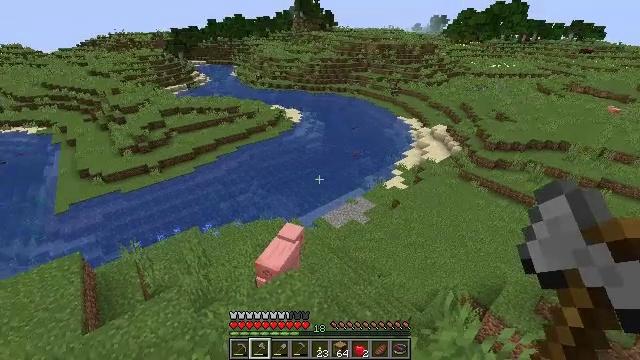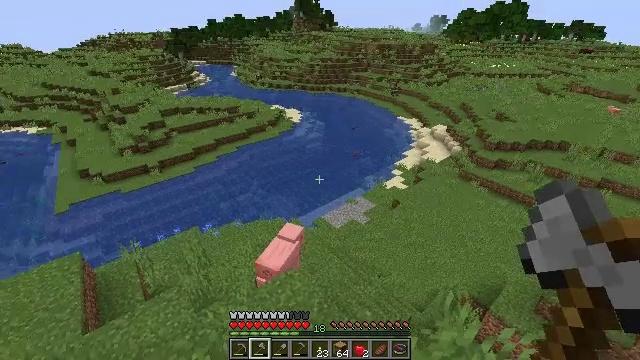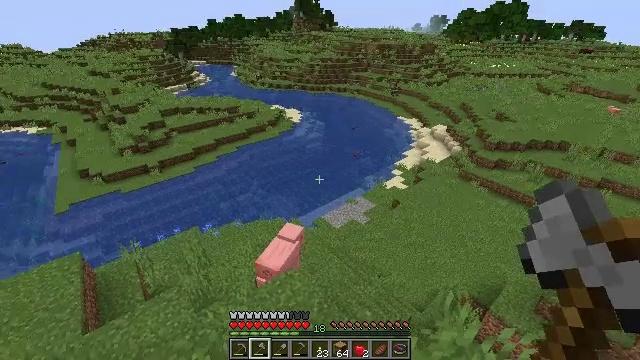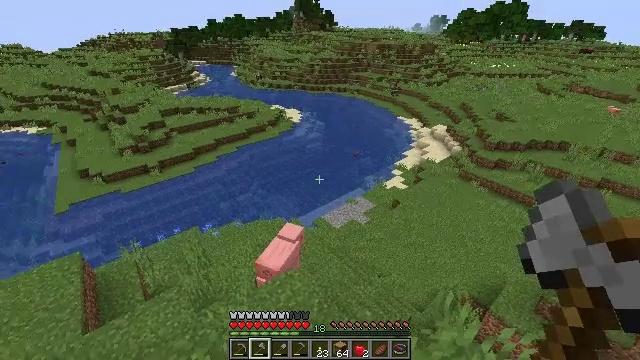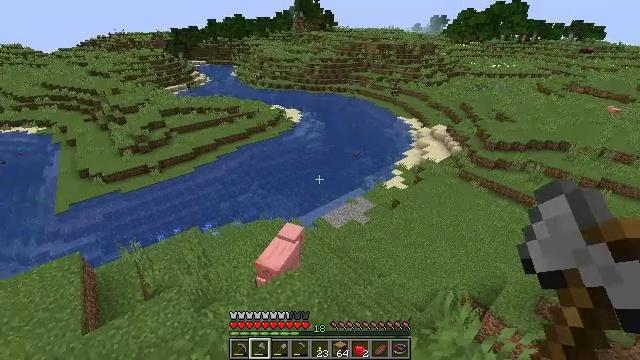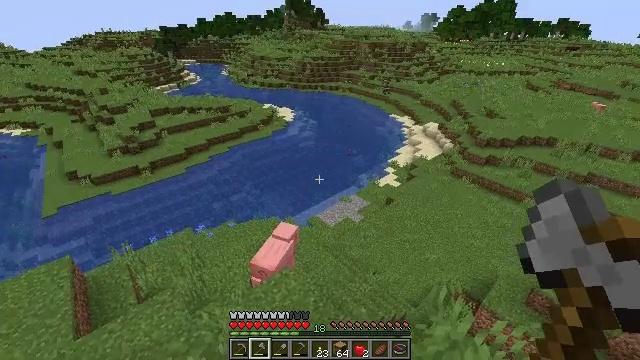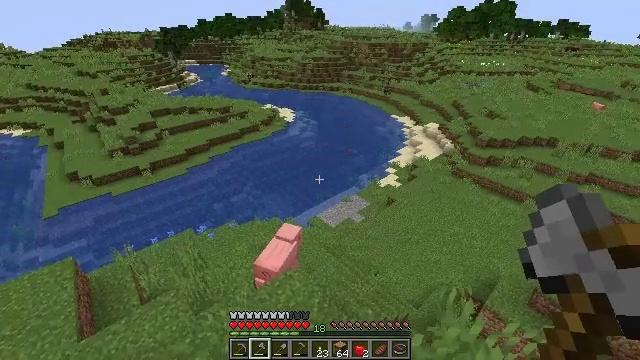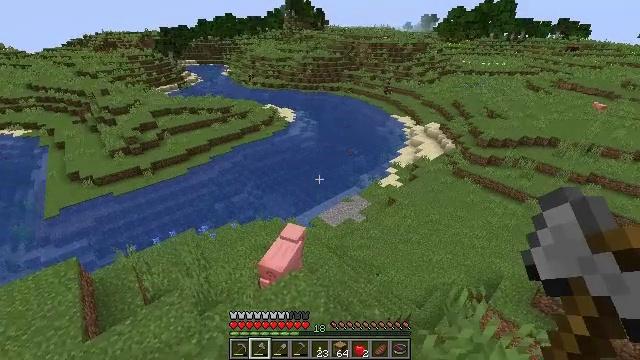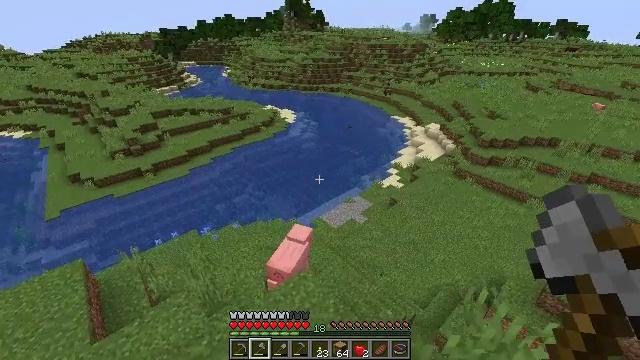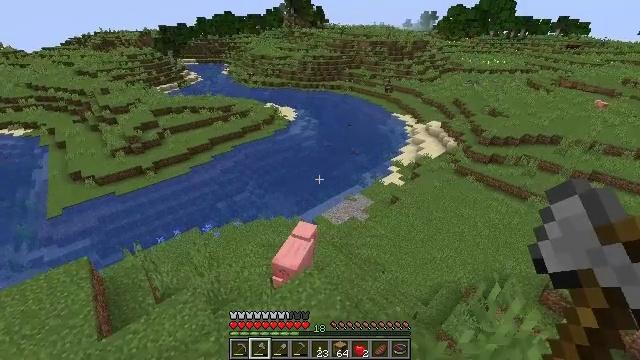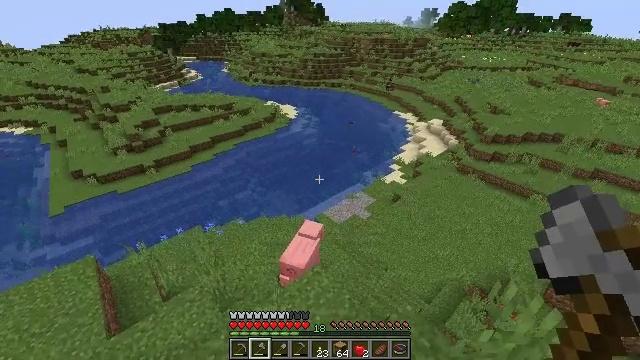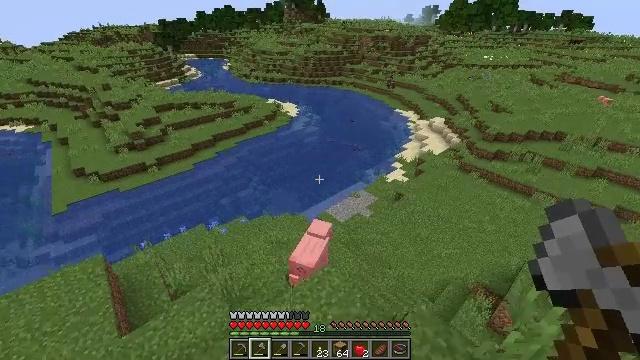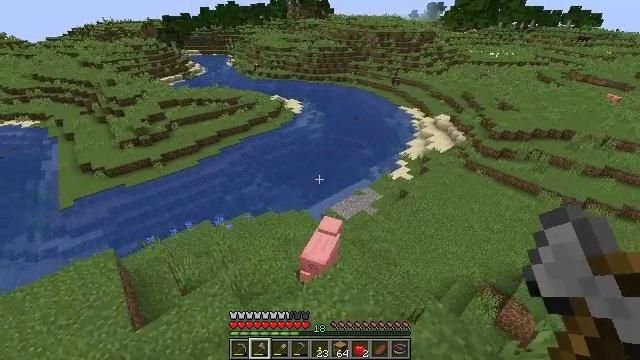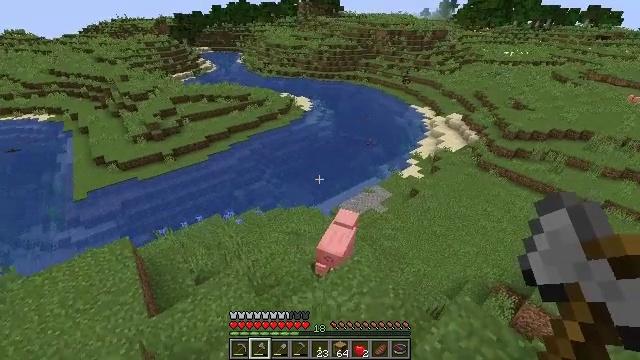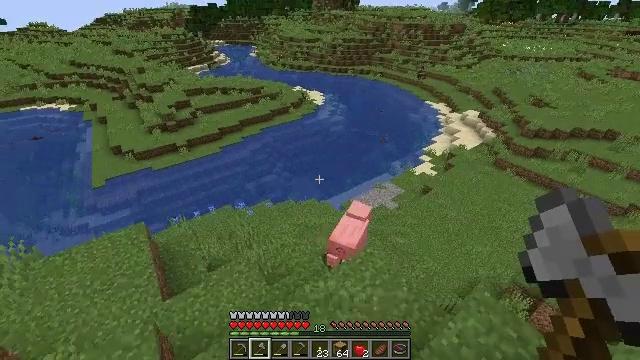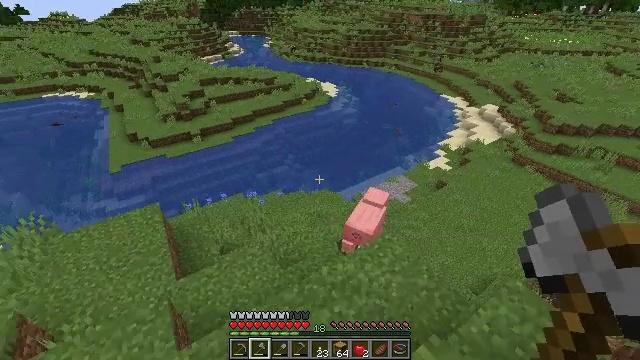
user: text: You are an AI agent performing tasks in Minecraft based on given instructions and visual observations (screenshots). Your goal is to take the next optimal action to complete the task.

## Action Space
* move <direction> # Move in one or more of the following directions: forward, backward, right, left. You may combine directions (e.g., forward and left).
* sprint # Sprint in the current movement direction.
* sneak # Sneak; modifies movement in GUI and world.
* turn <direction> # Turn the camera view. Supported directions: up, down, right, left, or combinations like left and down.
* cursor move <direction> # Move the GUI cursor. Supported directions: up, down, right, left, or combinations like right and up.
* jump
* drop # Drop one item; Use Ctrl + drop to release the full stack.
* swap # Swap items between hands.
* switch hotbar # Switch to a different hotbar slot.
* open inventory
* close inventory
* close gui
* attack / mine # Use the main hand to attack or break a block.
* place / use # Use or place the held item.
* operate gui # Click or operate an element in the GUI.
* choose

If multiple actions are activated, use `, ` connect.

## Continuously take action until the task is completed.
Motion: motion action
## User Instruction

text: Gather the cracked stone bricks from a structure.
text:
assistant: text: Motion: no_op
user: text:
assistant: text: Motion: no_op
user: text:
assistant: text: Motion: no_op
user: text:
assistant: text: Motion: no_op
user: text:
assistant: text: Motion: turn right
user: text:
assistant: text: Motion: move left
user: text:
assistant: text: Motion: move left
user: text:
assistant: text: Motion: move left
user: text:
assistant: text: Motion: move left
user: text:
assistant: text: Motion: move left
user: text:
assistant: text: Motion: move left
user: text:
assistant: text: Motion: move left
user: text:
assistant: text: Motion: move left, turn left
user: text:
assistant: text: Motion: move left, turn left and down
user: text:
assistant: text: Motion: move left, turn left and down
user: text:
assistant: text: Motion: move left, turn left
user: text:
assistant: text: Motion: move forward and move left
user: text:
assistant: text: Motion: move forward and move left
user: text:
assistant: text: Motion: move forward and move left
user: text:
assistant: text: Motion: move forward and move left
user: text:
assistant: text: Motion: move forward and move left
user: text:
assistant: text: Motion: move forward and move left
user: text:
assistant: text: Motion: move forward and move left
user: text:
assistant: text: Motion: move forward and move left
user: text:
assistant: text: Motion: move forward and move left
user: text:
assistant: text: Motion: move forward and move left
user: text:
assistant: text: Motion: move forward and move left
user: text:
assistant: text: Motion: move forward and move left
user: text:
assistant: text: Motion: move forward and move left
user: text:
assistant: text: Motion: move forward and move left